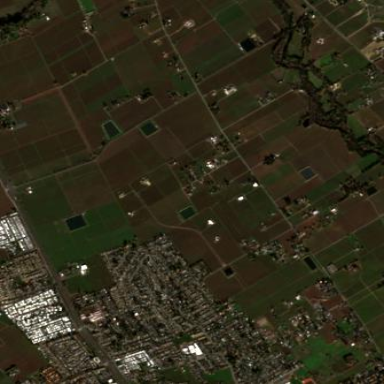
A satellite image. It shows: Vineyard with grape crops.